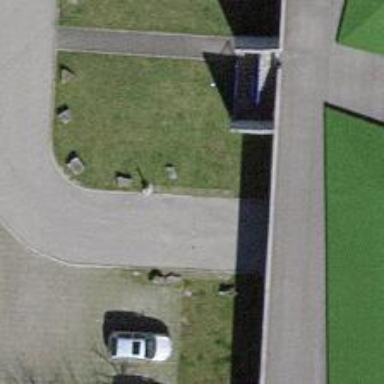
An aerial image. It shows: Retaining wall.